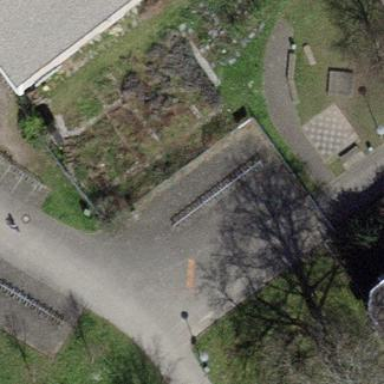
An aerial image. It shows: Bicycle parking area with wall loops for securing bikes.